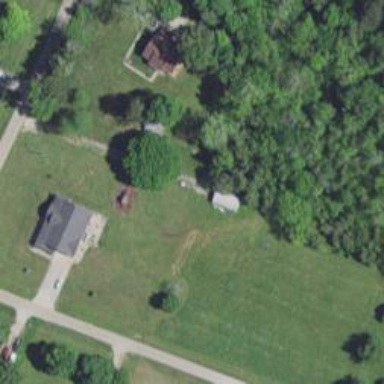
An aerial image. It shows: Driveway.